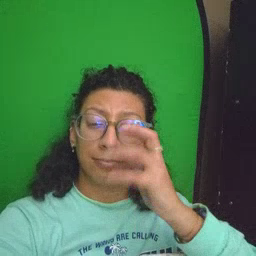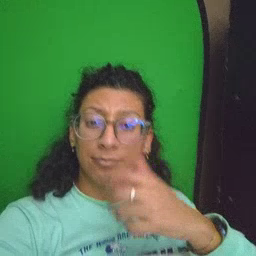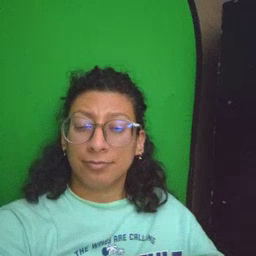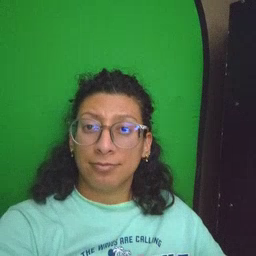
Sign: clown